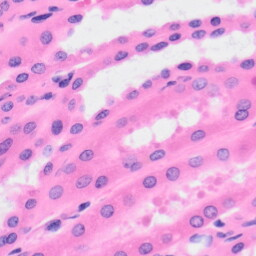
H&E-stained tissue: Kidney